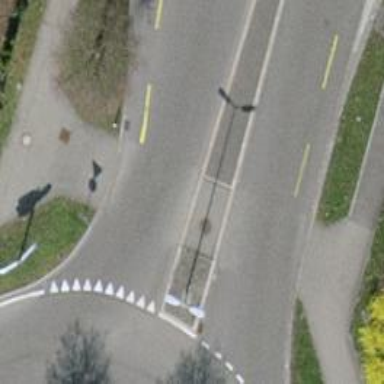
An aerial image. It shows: Uncontrolled zebra crossing on the road.